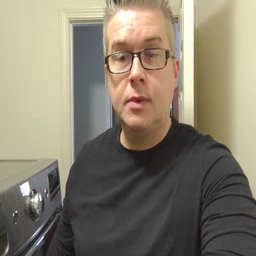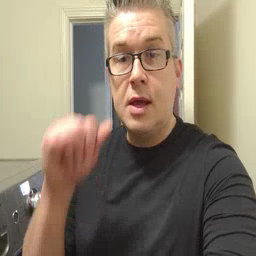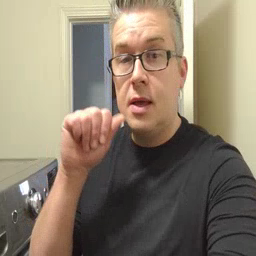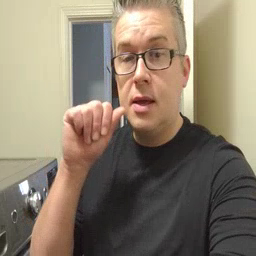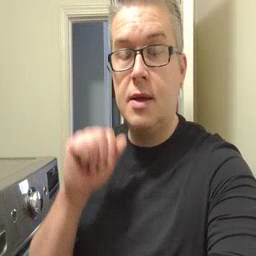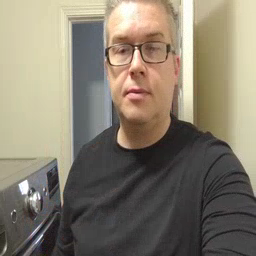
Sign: aunt